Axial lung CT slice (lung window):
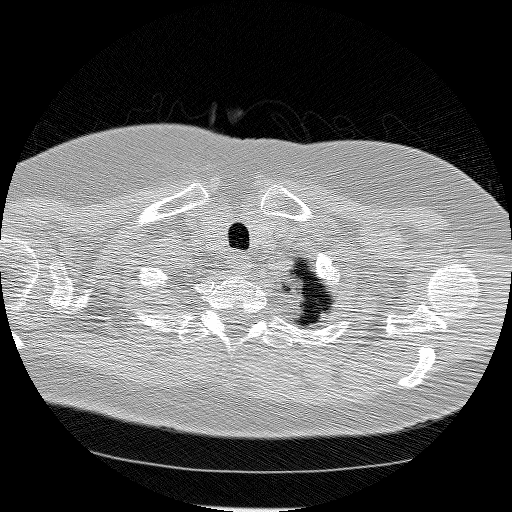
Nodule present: no